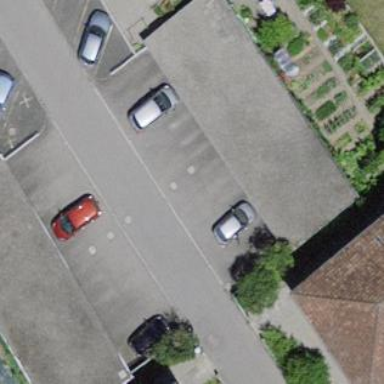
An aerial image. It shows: Group of garages.